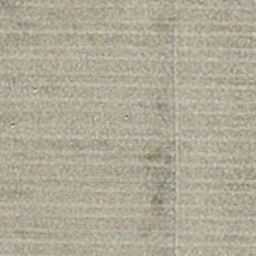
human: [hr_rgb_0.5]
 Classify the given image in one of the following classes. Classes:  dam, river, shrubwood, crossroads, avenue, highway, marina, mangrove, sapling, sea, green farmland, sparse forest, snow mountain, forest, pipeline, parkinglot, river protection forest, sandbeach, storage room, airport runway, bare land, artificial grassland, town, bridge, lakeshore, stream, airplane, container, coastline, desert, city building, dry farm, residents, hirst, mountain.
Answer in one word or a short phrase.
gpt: dry farm